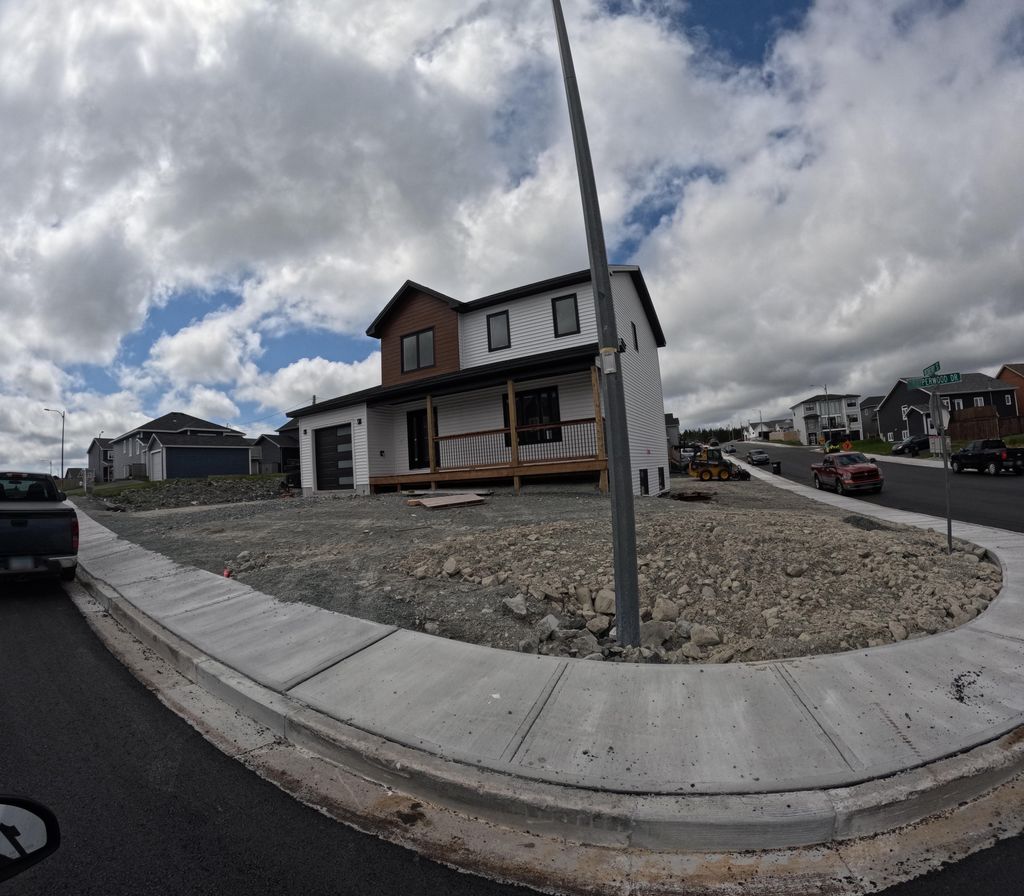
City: st_johns